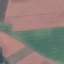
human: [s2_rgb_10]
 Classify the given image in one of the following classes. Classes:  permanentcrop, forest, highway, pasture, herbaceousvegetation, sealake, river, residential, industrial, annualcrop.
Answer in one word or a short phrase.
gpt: AnnualCrop